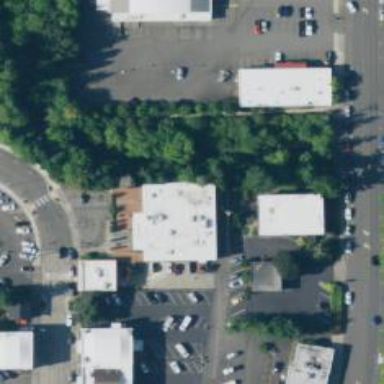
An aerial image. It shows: Healthcare clinic.